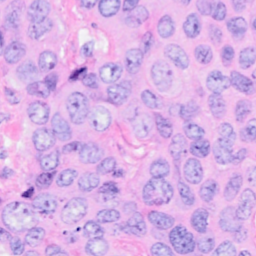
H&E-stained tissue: Breast